Question: I'm working through the <URL> page, why are the canvases generated by sigmas.js 0 height?

<URL>
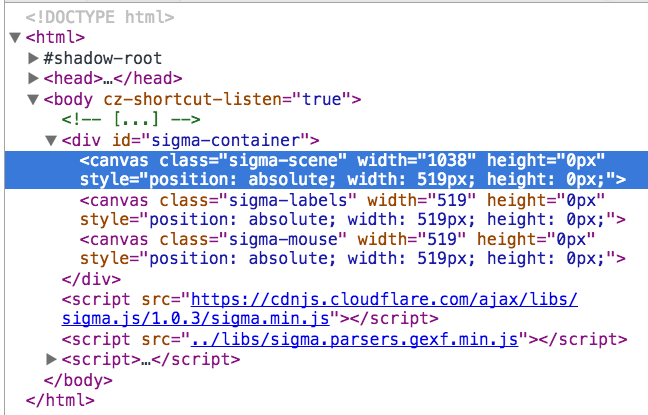
Answer: Because your CSS code is false.
Replace it with this :
'''
#sigma-container {
position :absolute;
width :500px;
height :500px;
}
'''